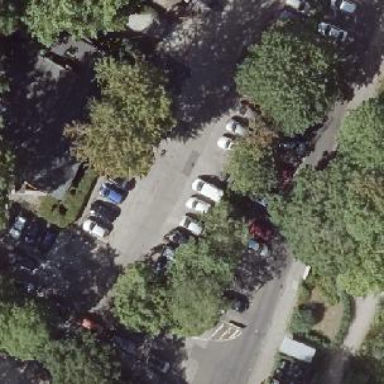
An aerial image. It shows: Street-side parking area with asphalt surface.